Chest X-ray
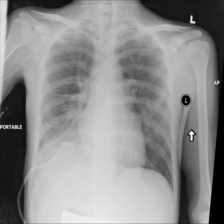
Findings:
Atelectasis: negative
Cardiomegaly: negative
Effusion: negative
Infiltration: negative
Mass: negative
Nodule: negative
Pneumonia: negative
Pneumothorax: negative
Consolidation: negative
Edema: negative
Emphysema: negative
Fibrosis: negative
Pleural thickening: negative
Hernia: negative